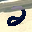
Label: 2